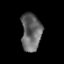
Tissue: prostate
Cell type: T cells
Senescence score: 0.3472
Nuclear area (px): 741
Mean DAPI intensity: 102.055